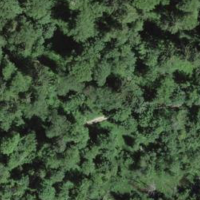
EUNIS habitat code: 41
Species observed at this site:
Lapsana communis